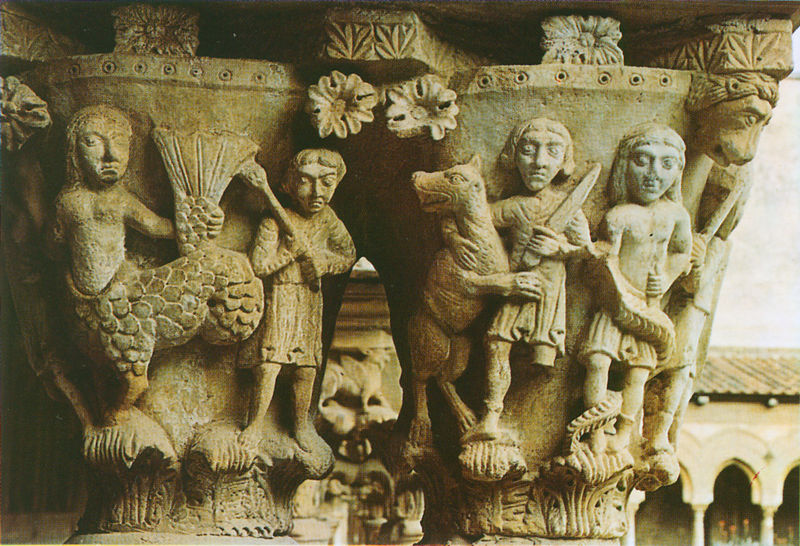
Titel: Kathedrale von Monreale; Dom von Monreale; Kathedralenkloster
Standort: Monreale (EU - I - Sizilien)
Schlagwörter: mann, wolf, gelb, menschen, blume, blumen, frankreich, frau, männer, säule, säulen, hund, tiere, gesichter, architektur, messer, stein, natur, pflanzen, rund, punkte, schwert, schwerter, schlange, löwenkopf, kapitelle, kapitell, fisch, mittelalter, fabelwesen, romanik, löwe, meerjungfrau, keule, kreuzgang, akanthus, figurenkapitell, bestie, fischschwanz, romaisch, säulenkopf, doppelkapitell, weolf